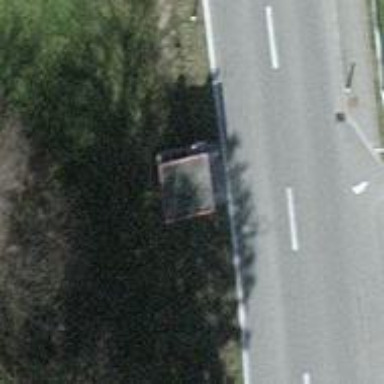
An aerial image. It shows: Bus stop with platform for public transport.